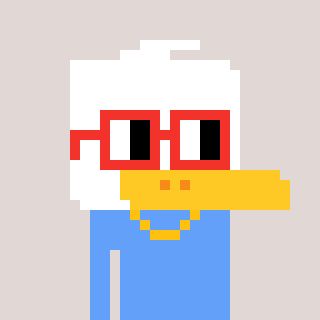
a pixel art character with square red glasses, a duck-shaped head and a blue-colored body on a warm background